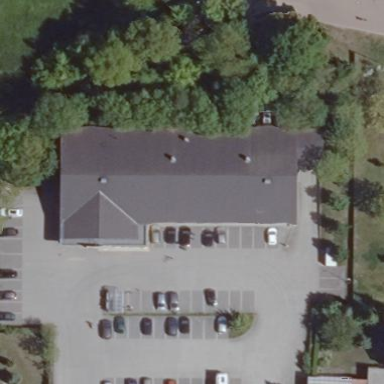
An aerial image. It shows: Retail building housing supermarket.